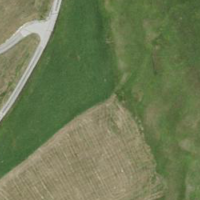
EUNIS habitat code: 26
Species observed at this site:
Saxicola rubetra
Geum rivale